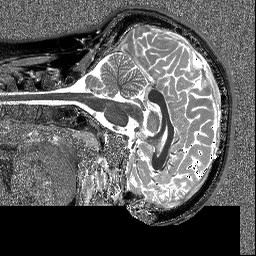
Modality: T1map
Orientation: sagittal
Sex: male